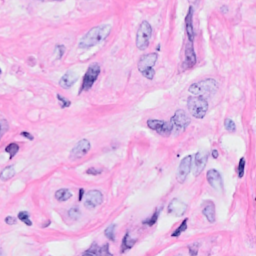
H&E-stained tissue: Breast